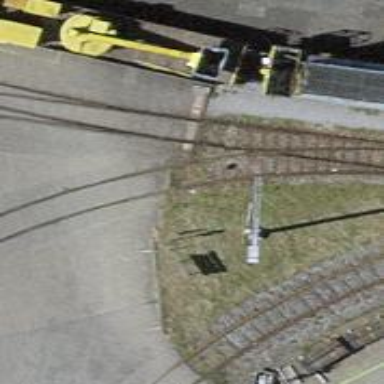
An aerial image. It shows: Single-track spur railway line.